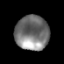
Tissue: prostate
Cell type: T cells
Senescence score: 0.2625
Nuclear area (px): 1136
Mean DAPI intensity: 120.13